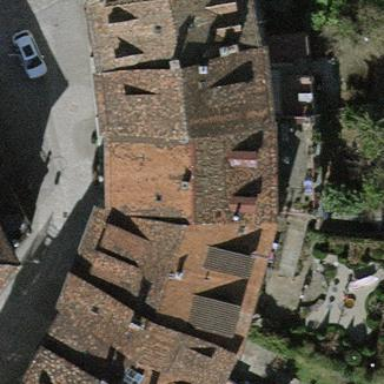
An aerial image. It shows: Historic building.